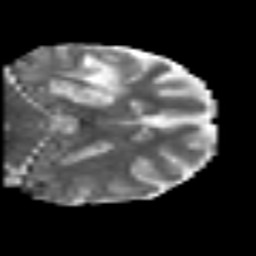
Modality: MD
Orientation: coronal
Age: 55
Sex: male
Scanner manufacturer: siemens
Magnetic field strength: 3 T
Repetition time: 6.1 s
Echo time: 0.101 s